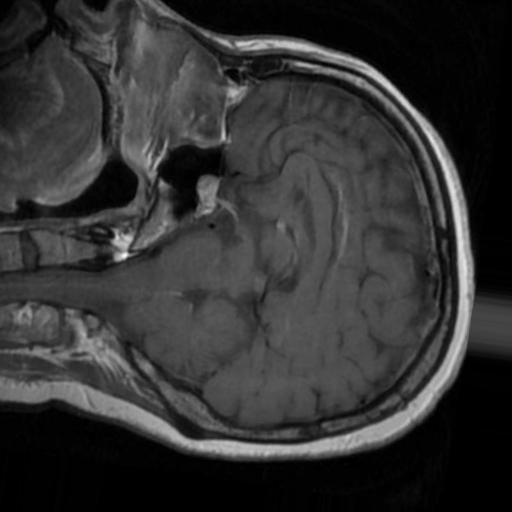
Label: brain_tumor